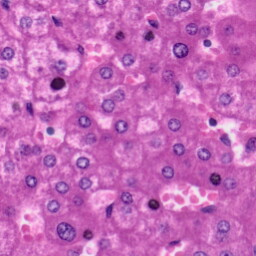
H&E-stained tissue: Liver